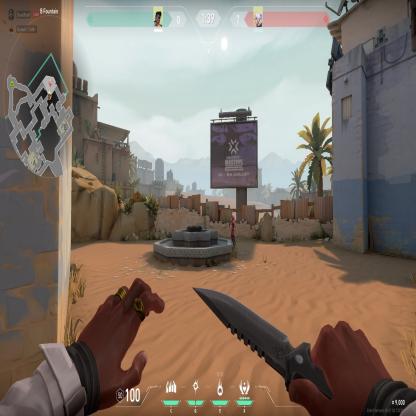
Label: enemy